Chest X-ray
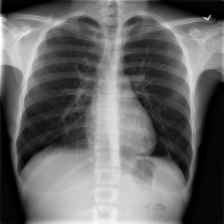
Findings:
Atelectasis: negative
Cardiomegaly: negative
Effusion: negative
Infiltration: negative
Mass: negative
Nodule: negative
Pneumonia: negative
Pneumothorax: negative
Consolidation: negative
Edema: negative
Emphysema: negative
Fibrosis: negative
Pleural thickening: negative
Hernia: negative